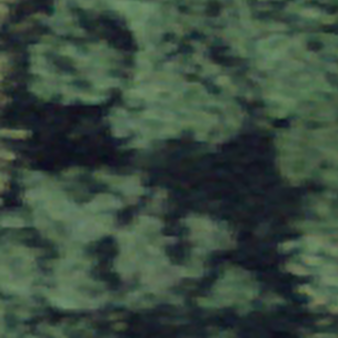
Label: other